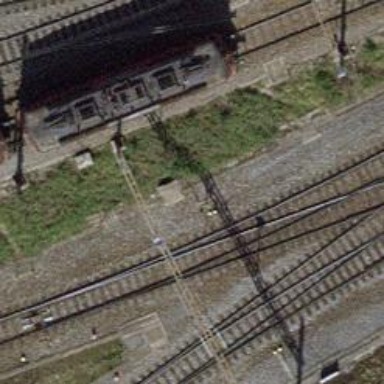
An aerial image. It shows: Single-track electrified railway service yard with contact line for trains.